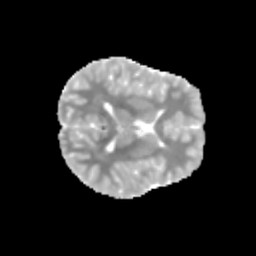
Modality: MD
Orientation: axial
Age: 10
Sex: male
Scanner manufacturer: siemens
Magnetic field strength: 3 T
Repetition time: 3.8 s
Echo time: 0.07 s